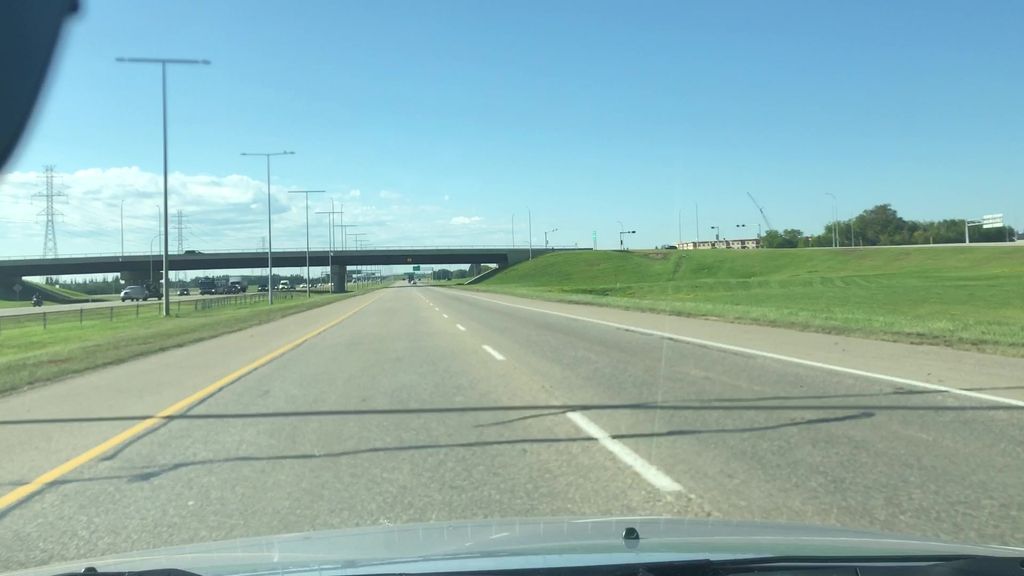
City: edmonton